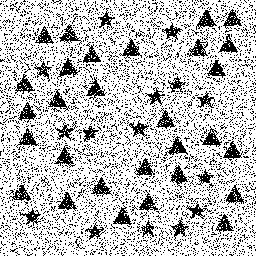
Squares: 0
Triangles: 29
Stars: 15
Total shapes: 44